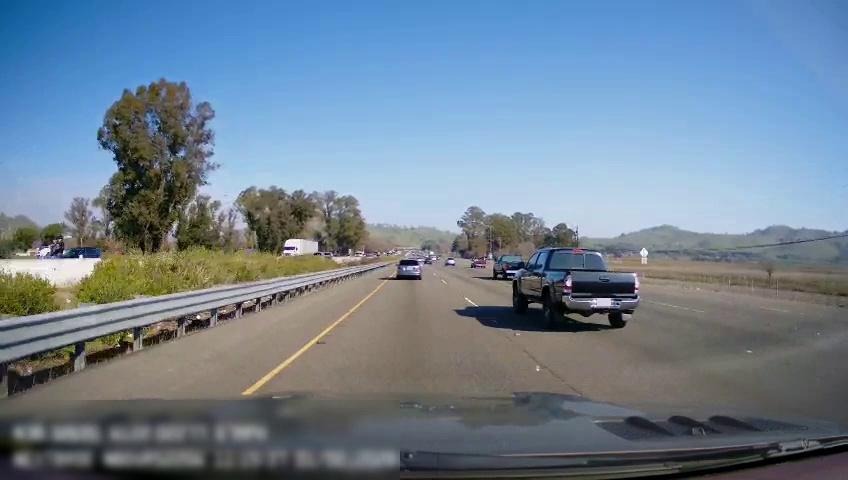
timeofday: Day
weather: Sunny
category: Drivable Space
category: Vehicles | Car
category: Vehicles | Truck
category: Vehicles | SUV
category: Vehicles | Van
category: Vehicles | Truck
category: Vehicles | Truck
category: Vehicles | SUV
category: Vehicles | Truck
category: Vehicles | SUV
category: Lanes | Current Lane
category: Lanes | Current Lane
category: Lanes | Alternate Lane
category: Lanes | Alternate Lane
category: Lanes | Alternate Lane